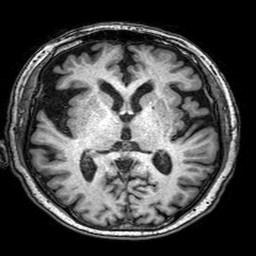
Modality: T1w
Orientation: coronal
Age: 79
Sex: male
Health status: healthy
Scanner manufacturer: philips
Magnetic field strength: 3 T